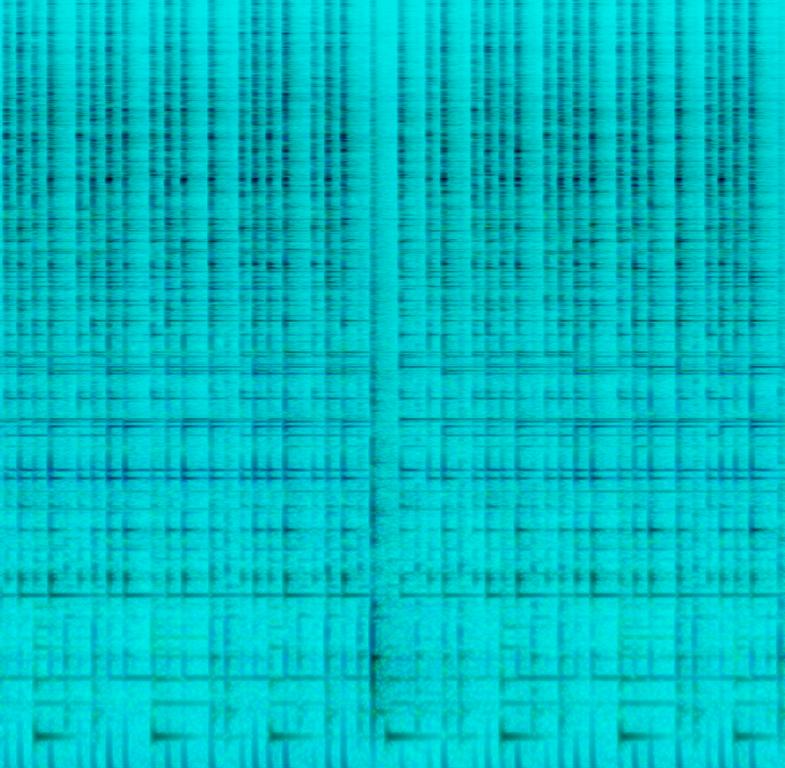
This is an instrumental percussion piece. There is an acoustic latin drum kit composed of the cowbells and the timbales. The drummer is playing an energetic solo on this kit. This piece could be playing in the background at a drum shop.